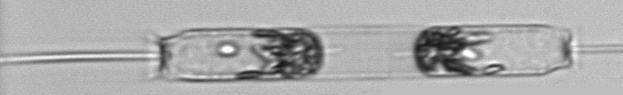
Label: Ditylum_brightwellii